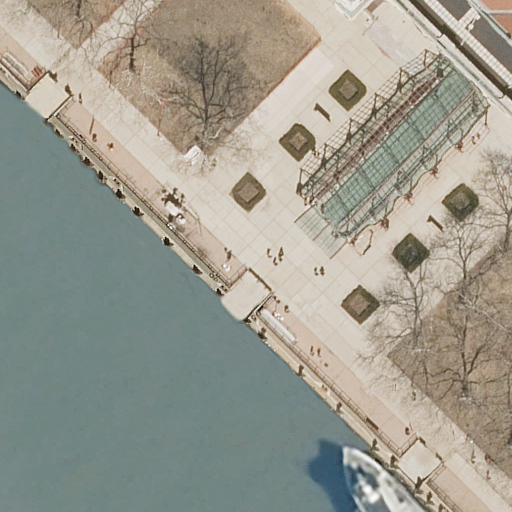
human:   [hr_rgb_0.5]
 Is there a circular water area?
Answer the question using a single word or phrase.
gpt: no

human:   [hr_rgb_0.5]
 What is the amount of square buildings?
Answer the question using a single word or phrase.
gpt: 0

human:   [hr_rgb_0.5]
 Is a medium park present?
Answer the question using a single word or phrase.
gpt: no

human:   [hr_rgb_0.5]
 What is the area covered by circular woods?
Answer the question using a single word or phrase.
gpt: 0m2

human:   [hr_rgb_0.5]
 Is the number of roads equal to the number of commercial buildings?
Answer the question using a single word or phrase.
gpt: no

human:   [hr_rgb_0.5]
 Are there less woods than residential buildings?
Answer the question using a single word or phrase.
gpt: no

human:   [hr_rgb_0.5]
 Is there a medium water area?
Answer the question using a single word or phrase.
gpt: no

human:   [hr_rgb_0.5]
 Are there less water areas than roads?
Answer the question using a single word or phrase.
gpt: yes

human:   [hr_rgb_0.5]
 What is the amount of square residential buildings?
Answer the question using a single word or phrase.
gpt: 0

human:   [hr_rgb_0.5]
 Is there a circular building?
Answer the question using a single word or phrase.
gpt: no

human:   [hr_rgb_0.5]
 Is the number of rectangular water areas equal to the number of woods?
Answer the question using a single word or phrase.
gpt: no

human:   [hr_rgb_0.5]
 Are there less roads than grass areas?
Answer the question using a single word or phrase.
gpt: no

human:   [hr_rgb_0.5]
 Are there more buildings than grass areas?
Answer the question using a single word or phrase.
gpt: no

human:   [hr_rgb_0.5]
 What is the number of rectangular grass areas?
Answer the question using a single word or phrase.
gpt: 1

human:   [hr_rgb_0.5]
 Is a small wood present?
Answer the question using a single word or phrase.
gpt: yes

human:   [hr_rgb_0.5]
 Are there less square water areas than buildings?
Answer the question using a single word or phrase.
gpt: yes

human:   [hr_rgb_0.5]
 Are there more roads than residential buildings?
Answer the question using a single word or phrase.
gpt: yes

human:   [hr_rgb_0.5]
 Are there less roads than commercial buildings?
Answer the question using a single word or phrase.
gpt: no

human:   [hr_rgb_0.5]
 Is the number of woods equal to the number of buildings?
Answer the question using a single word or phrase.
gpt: no

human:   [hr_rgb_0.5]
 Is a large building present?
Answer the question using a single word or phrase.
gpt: yes

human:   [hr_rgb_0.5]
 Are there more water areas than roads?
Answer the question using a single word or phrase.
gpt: no

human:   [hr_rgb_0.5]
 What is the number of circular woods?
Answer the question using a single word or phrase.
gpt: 0

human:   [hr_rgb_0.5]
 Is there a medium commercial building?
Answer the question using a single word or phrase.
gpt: no

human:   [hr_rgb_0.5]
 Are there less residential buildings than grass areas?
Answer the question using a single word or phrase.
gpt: no

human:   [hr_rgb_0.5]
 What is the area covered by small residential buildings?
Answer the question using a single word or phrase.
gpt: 0m2

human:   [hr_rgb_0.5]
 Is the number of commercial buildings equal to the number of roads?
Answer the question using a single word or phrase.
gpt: no

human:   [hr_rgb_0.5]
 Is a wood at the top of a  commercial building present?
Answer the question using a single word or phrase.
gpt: no

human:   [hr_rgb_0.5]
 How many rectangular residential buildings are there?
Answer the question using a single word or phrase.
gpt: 0

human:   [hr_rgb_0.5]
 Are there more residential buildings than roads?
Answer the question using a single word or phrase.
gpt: no

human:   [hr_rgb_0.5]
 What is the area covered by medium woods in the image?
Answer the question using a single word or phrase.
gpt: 438m2

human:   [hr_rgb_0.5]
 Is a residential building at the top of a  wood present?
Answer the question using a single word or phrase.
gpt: no

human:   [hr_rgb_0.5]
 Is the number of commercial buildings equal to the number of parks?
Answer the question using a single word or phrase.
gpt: no

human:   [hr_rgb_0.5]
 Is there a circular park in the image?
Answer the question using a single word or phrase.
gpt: no

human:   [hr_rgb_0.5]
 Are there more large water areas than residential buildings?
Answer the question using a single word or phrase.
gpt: no

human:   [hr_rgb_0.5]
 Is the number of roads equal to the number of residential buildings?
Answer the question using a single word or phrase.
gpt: no

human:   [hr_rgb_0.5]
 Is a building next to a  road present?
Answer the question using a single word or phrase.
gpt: yes